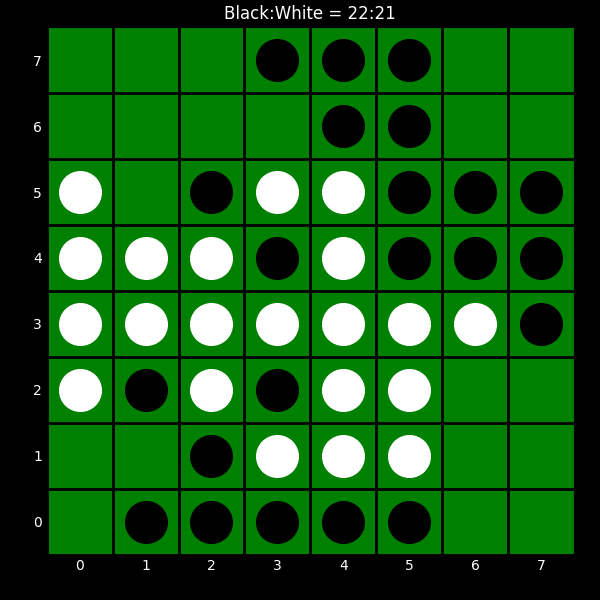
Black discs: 22
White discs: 21